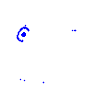
Particle: pion